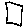
Label: square